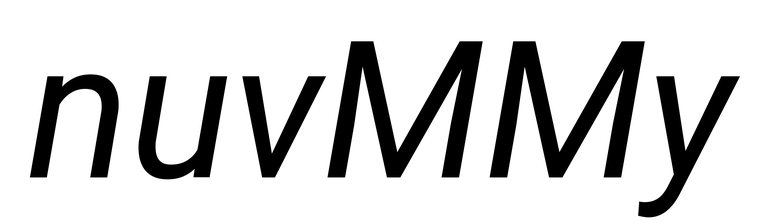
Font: Roboto-Italic_Italic